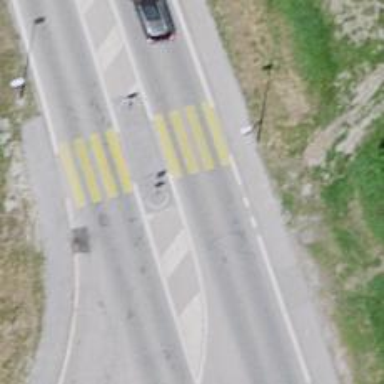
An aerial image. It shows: Marked footway crossing with island.